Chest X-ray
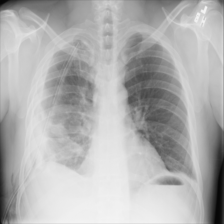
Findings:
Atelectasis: positive
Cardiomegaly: negative
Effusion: negative
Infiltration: positive
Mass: negative
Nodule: negative
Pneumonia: negative
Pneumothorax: positive
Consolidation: negative
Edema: negative
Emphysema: positive
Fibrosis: negative
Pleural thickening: negative
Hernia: negative